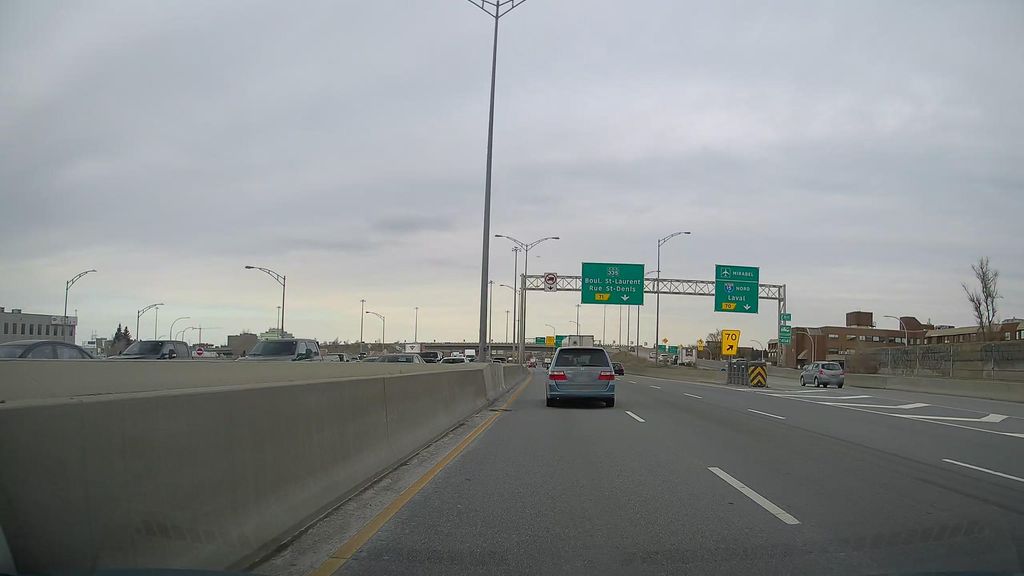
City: montreal